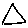
Label: triangle